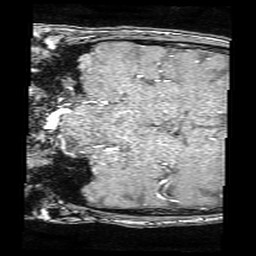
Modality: angio
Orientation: coronal
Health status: ill
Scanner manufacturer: philips
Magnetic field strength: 3 T
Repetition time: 0.023 s
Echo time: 0.003454 s